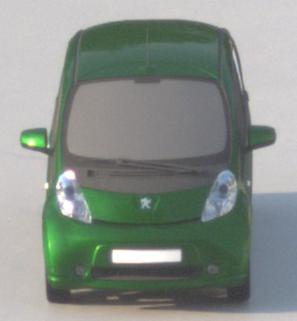
Make: Peugeot
Model: iOn
Detailed model: iOn
Model produced from: 2010/12
Model produced until: 2013/02
Doors: 5
Color: green
Road condition: wet road
Daytime: sunrise or sunset
Contrast: medium contrast